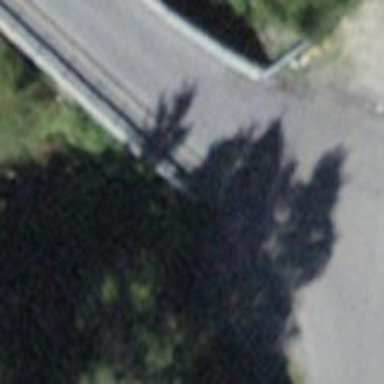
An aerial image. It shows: Tertiary road on bridge with asphalt surface.